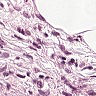
Metastatic tissue present: yes